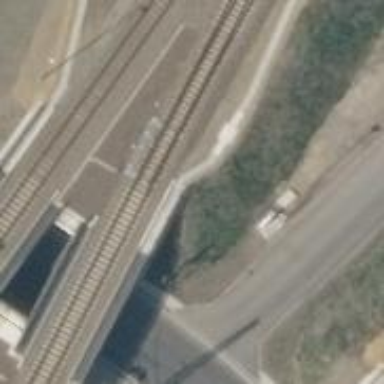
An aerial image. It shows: Railway switch.